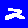
Digit: 2